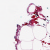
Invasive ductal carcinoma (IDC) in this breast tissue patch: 0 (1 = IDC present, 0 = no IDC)